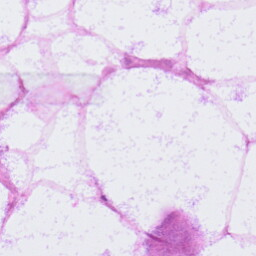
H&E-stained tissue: LymphNode